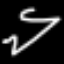
Label: squiggle